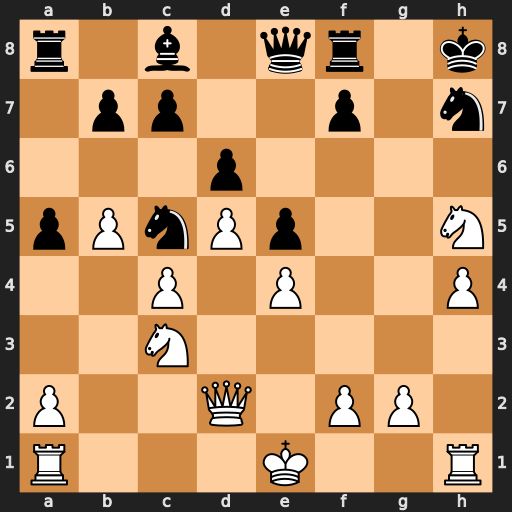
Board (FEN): r1b1qr1k/1pp2p1n/3p4/pPnPp2N/2P1P2P/2N5/P2Q1PP1/R3K2R
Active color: w
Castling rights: KQ
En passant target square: -
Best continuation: Qh6 Rg8 Nf6